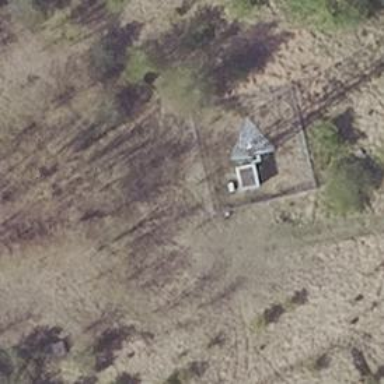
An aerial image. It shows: Man-made mast used for communication purposes.